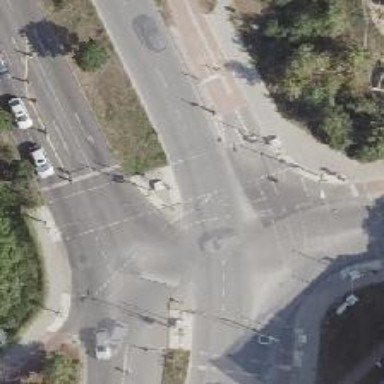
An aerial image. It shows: Asphalt cycleway with traffic signal crossing.